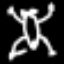
Label: frog